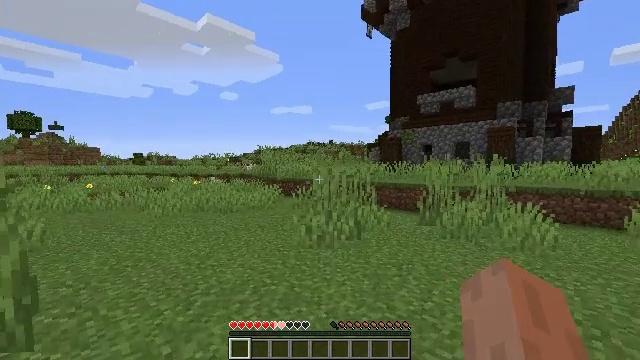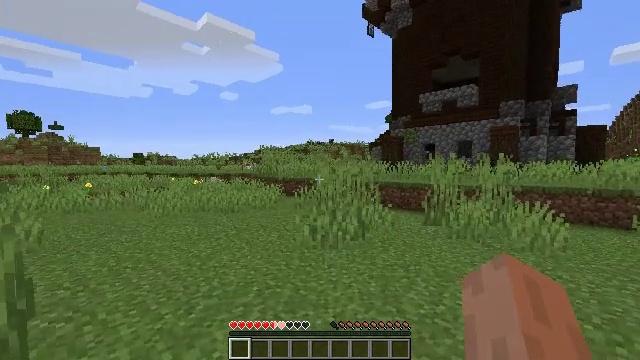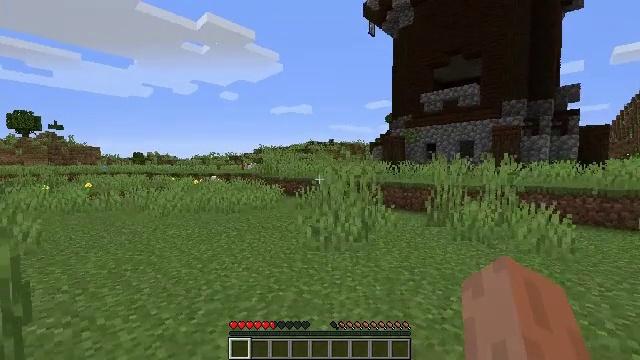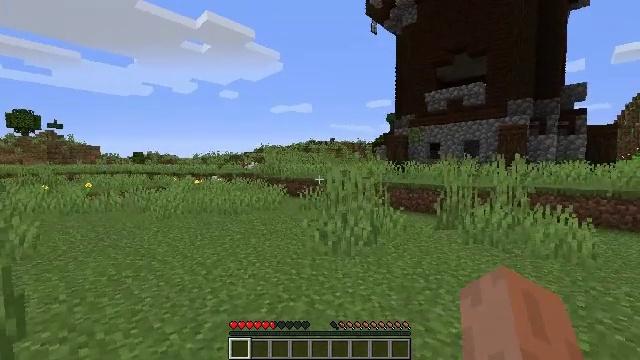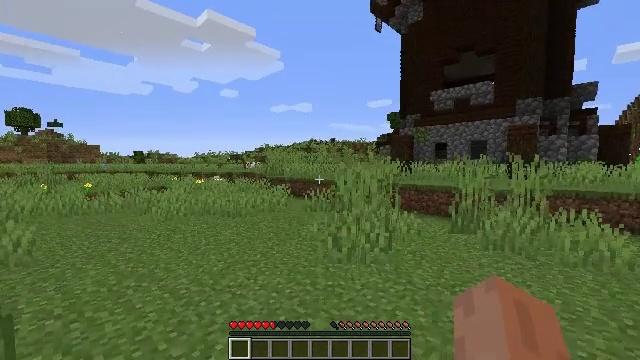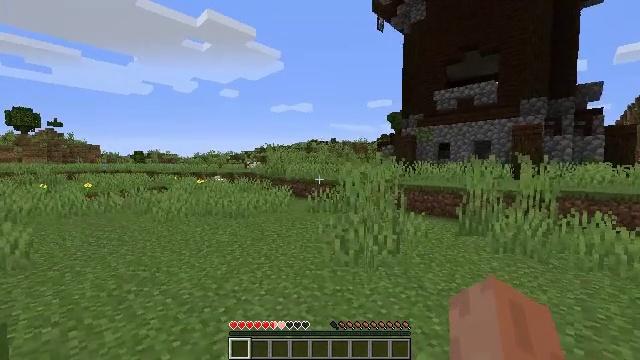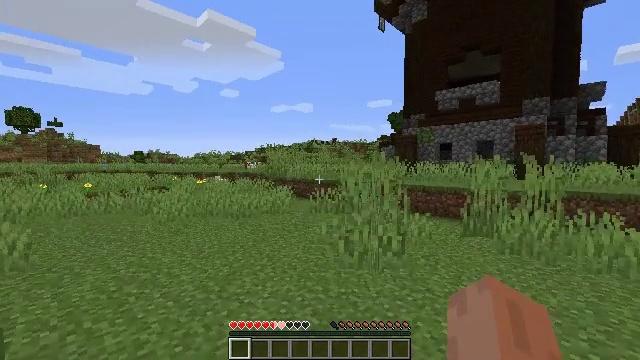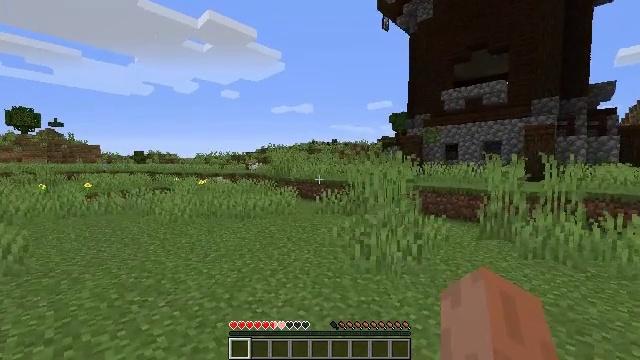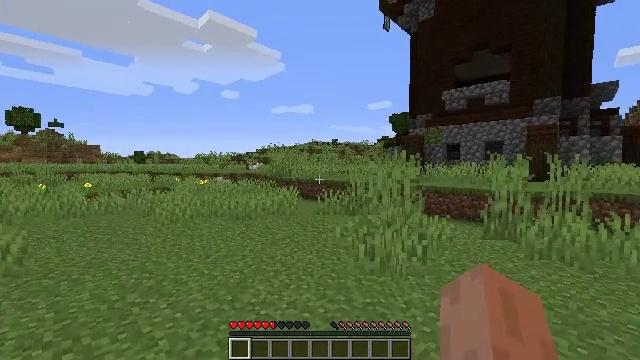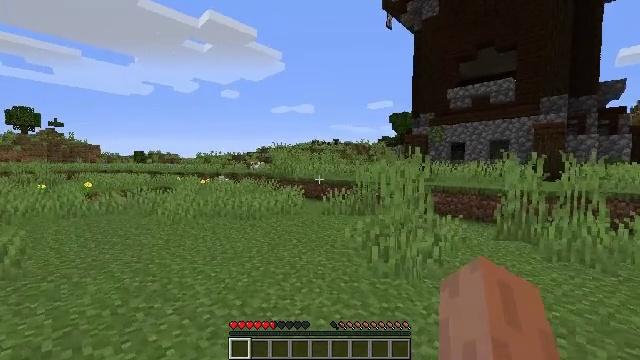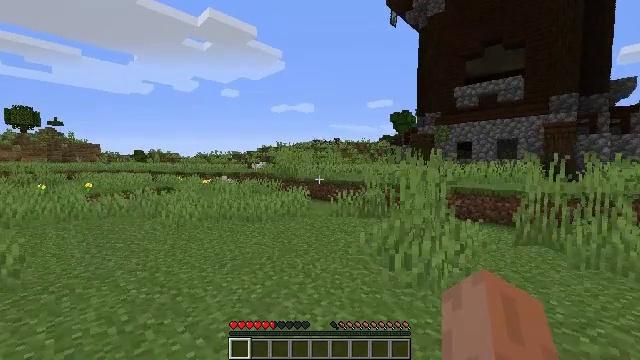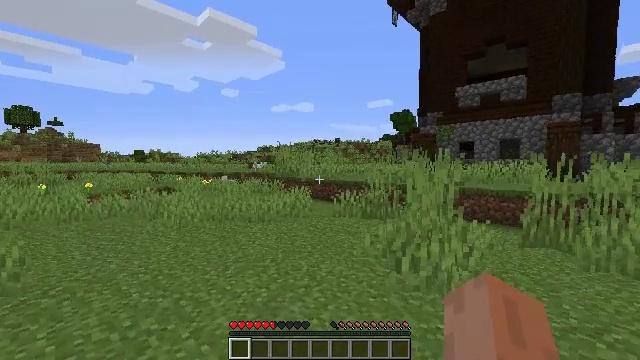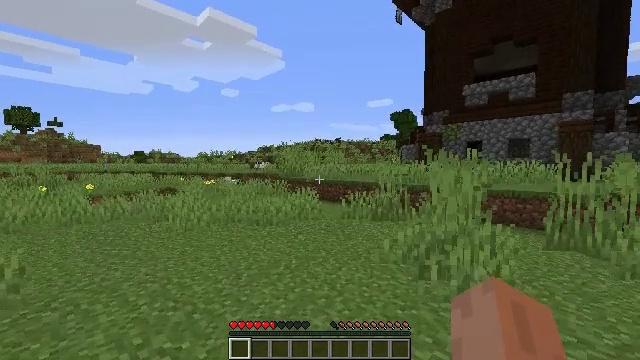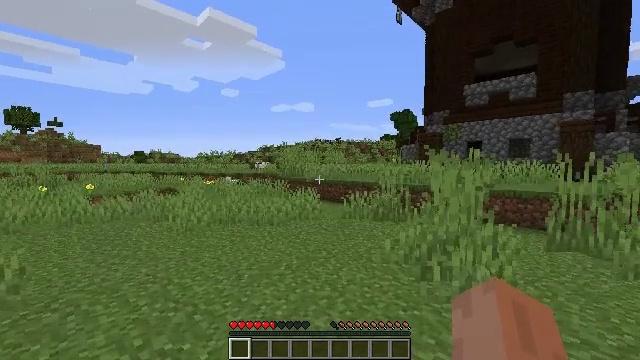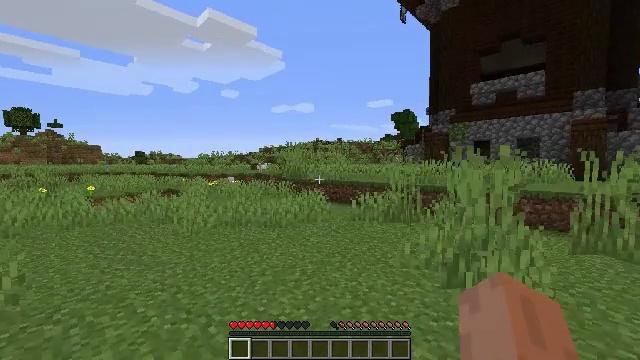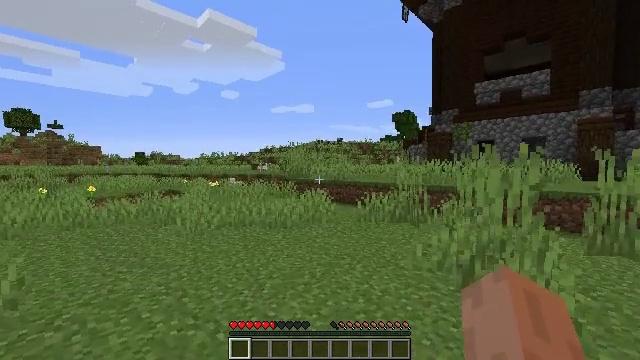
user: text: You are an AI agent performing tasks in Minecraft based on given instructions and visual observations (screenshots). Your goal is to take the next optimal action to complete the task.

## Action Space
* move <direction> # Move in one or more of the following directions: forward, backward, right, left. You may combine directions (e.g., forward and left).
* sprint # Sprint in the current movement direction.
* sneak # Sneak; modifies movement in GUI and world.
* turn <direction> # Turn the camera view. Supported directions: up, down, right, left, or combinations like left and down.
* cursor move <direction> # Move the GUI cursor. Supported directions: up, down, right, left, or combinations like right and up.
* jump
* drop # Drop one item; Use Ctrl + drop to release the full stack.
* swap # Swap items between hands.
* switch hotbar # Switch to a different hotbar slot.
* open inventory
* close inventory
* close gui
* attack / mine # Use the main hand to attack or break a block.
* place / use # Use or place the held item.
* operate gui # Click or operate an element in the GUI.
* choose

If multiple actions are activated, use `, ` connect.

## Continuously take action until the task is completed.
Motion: motion action
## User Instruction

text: Attack the birch planks to recycle them.
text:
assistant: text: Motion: move forward and move left, attack / mine
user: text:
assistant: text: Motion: move forward and move left, attack / mine
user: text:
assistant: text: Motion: move forward and move left, attack / mine
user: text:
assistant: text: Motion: move forward and move left, attack / mine
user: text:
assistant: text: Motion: move forward and move left, attack / mine
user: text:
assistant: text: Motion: move forward and move left, attack / mine
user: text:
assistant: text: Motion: move forward and move left, attack / mine
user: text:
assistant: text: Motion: move forward and move left, attack / mine
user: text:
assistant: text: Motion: move forward and move left, attack / mine
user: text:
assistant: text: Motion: move forward and move left, attack / mine
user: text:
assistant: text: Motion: move forward and move left, attack / mine
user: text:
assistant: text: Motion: move forward and move left, attack / mine
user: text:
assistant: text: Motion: move forward and move left, attack / mine
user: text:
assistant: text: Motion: move forward and move left, attack / mine
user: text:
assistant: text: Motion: move forward and move left, attack / mine
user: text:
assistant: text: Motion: move forward and move left, attack / mine
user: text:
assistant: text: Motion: move forward and move left, attack / mine
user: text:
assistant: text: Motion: move forward and move left, attack / mine
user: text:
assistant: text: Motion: move forward and move left, attack / mine
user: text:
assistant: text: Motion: move forward and move right, attack / mine
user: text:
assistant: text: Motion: move forward and move right, attack / mine
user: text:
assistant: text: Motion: move forward and move right, attack / mine
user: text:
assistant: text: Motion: move forward and move right, attack / mine
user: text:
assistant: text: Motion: move forward and move right, attack / mine
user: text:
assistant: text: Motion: move forward and move right, attack / mine
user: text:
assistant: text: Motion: move forward and move right, attack / mine
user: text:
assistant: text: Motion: move forward and move right, attack / mine
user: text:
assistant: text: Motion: move forward and move right, attack / mine
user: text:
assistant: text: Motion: move forward and move right, attack / mine
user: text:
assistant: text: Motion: move forward and move right, attack / mine